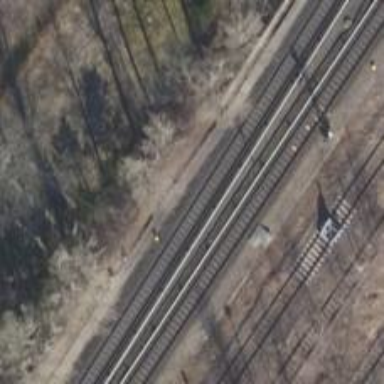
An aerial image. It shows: Railway milestone.